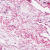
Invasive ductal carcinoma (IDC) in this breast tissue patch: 0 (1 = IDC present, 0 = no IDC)